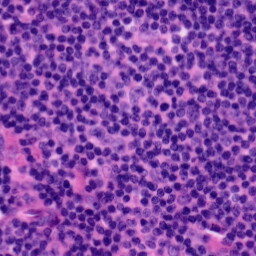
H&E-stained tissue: Tonsil